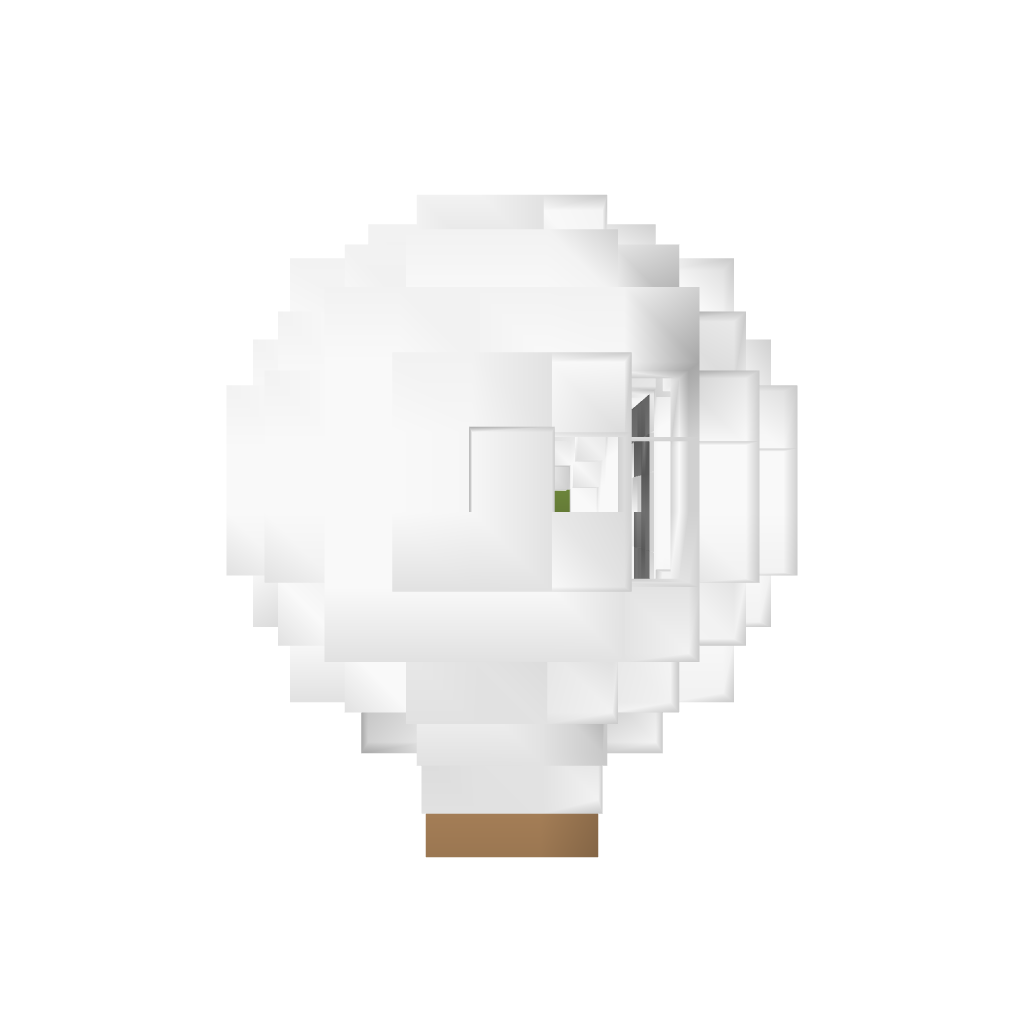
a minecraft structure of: Merchantman Airship bad low quality